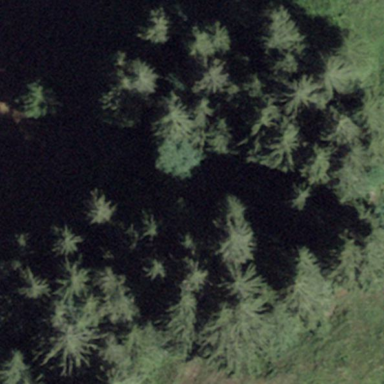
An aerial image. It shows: Forest area.